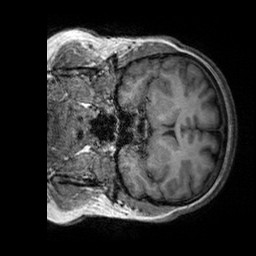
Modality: T1w
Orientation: coronal
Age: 30
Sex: female
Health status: healthy
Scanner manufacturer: siemens
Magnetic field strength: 3 T
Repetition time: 2.3 s
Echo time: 0.00303 s